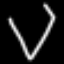
Label: diamond